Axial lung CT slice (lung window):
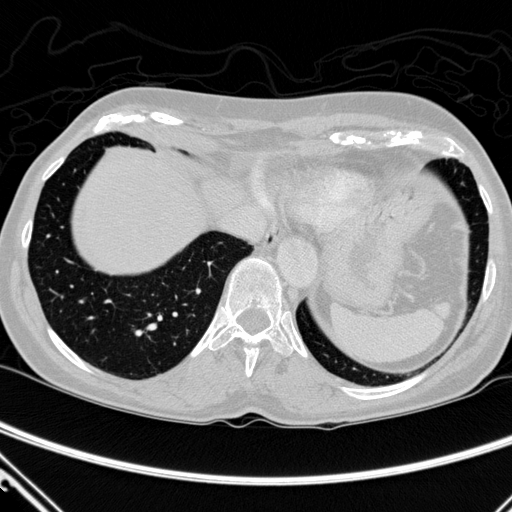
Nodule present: no